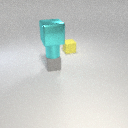
small cyan metal cylinder above small gray rubber cube